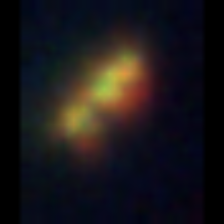
Taxon: Unknown_detritus
Group: Unknown